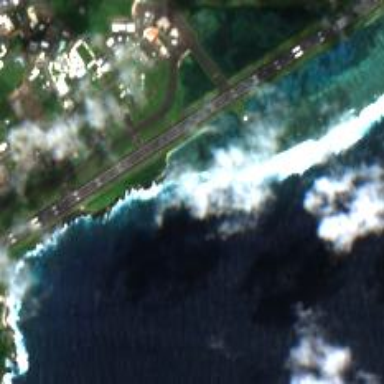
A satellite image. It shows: Runway in airport area.